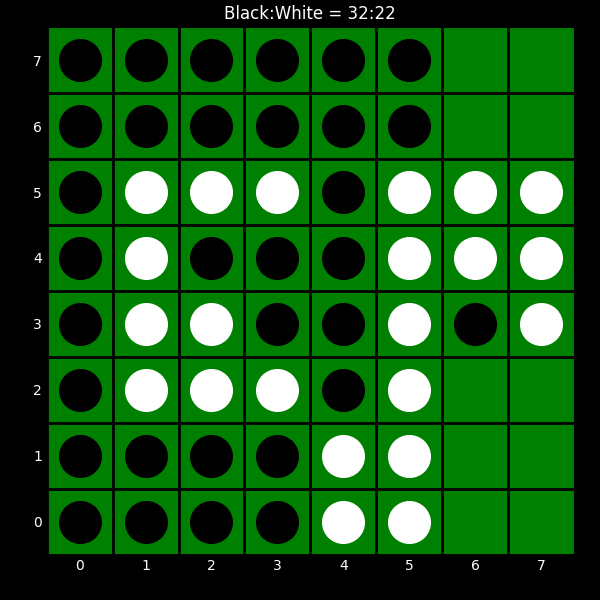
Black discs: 32
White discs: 22